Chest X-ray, AP view. Patient: 31 years old, sex M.
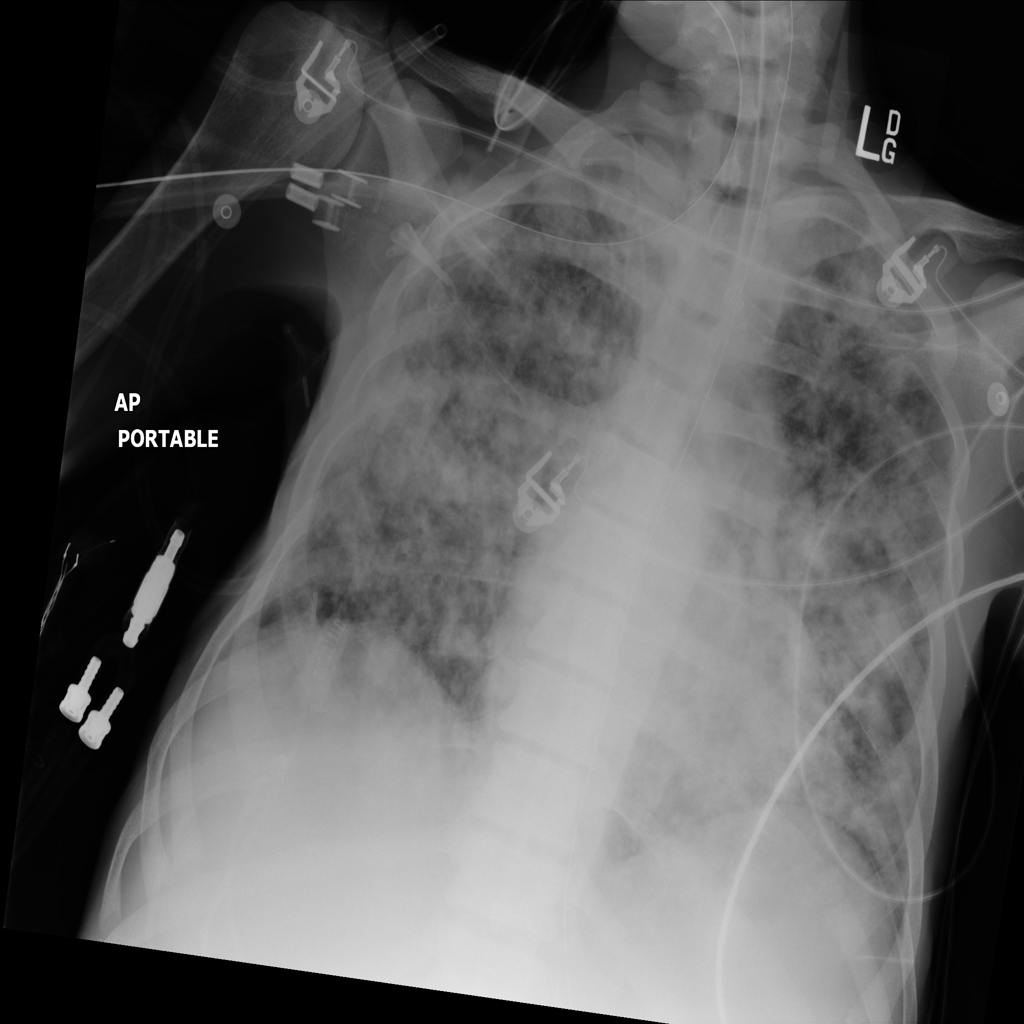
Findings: Infiltration, Nodule